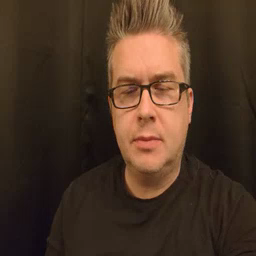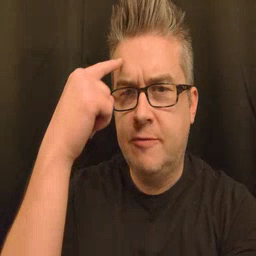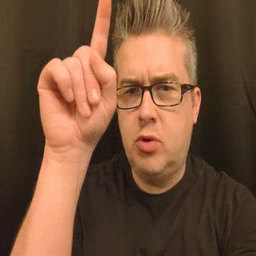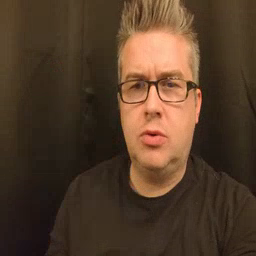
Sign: for